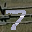
Label: 7